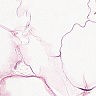
Metastatic tissue present: no